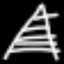
Label: The Eiffel Tower